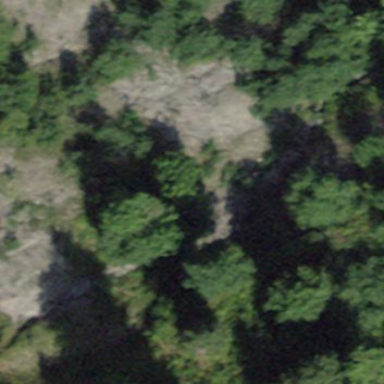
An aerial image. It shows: Natural scree.